Interaction volume radius: 5 \u00c5
Interaction volume height: 15 \u00c5
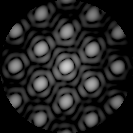
Disorder parameter: 0.03553